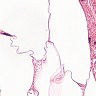
Metastatic tissue present: no